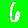
Digit: 6